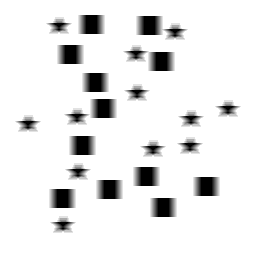
Squares: 12
Triangles: 0
Stars: 12
Total shapes: 24